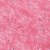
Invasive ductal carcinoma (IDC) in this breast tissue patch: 0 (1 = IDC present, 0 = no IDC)